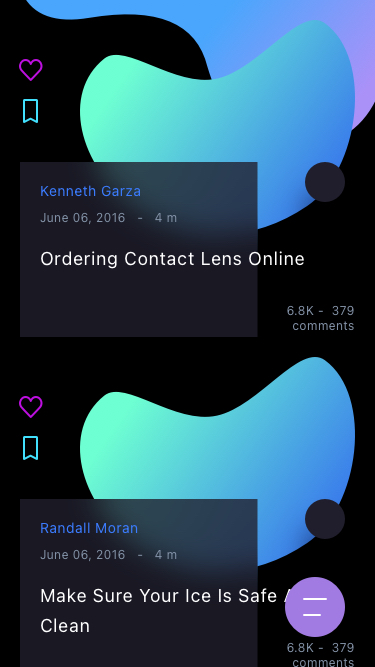
Text in this UI design:
6.8K -  379 comments
Ordering Contact Lens Online
Kenneth Garza
June 06, 2016   -   4 m
6.8K -  379 comments
Make Sure Your Ice Is Safe And Clean
Randall Moran
June 06, 2016   -   4 m